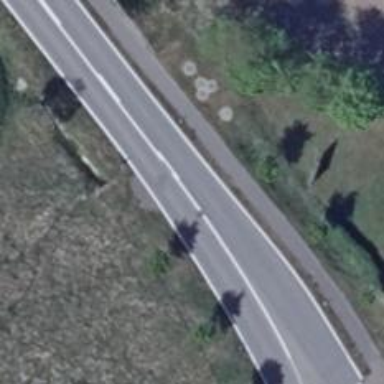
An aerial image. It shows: Asphalt road classified as primary highway.